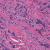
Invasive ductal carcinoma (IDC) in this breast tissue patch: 1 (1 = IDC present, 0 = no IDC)